Question: I am using the 'compass' plot function using octave 3.8.1 Linux to plot a circular data set but I have difficulties changing the axis of this plot.
Specifically, I would like to remove some of the axis points (say for example the 30 and 60 degrees) and also I would like to change numbers (for example instead of 90 write 30).
Does anyone have an idea of how this can be done?
---
Example of code: Along with image it produces
'''
%compass plot
clear all,clc
x_angle=[45,90,123,43,53,23,53,12];
y_amp=[1,.5,.4,.1,.6,.3,.7,.3];
[x_cart,y_cart]=pol2cart([x_angle-180]*pi/180,y_amp);
h = compass(x_cart,y_cart);
for k = 1:length(x_cart)
a_x = get(h(k), 'xdata');
b_y = get(h(k), 'ydata');
%//To delete the arrows you need to delete all but the first two entries
%//in the xdata and ydata fields of the plot. The color can be changed
%//by setting the color property. Please find below a solution for
%//compass plots with arbitrary numbers of arrows.
set(h(k), 'xdata', a_x(1:2), 'ydata', b_y(1:2), 'color', 'r')
end;
'''

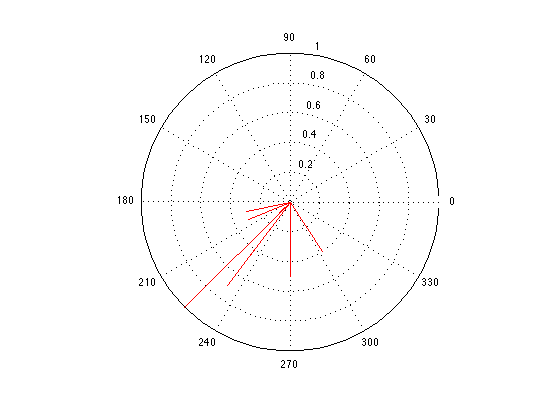
Answer: This is a hack as 'compass' plots are a bit different than what I'm used to, but we can do this:
# Removing a label
You can use the 'findall' command using the current figure in focus (which is your compass plot), and replace all of those strings you don't want to the blank string. In other words, if you want to remove all of those instances that have '30' or '60' in your plot, you can do this:
'''
set(findall(gcf, 'String', '30', '-or', 'String', '60') ,'String', ' ');
'''
What this is saying is that you want to set your figure so that we find any string that has '30' or '60' and replace them with the blank string. Notice that there are in the blank string as the last parameter of 'set'. Using a single space doesn't work. If you just want to do one label at a time, you can do:
'''
set(findall(gcf, 'String', '30'), 'String', ' ');
set(findall(gcf, 'String', '60'), 'String', ' ');
'''
# Modifying a label
We can still use the same syntax above. However, instead of doing the blank string, replace it with a string of your choosing. For your example, you want to change the label from '90' to '30'. As such:
'''
set(findall(gcf, 'String', '90'), 'String', '30');
'''
---
One good thing to note is that the numbers are . Setting them as actual numbers won't do anything.
---
Hope this helps! BTW, great job on producing a reproducible example. It allowed me to test this easily.